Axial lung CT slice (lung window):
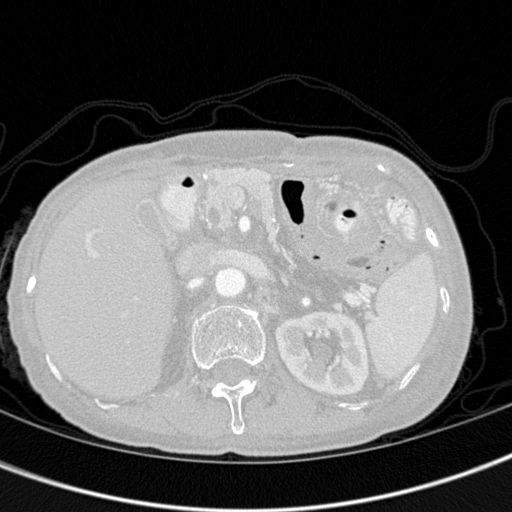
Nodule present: no